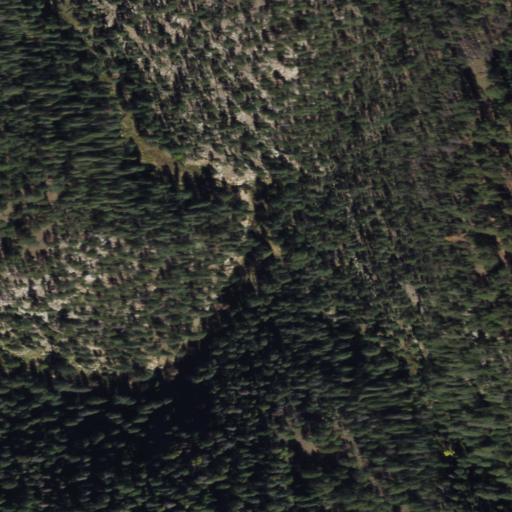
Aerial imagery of valley in Arizona named Moonshine Draw containing evergreen forest and grassland